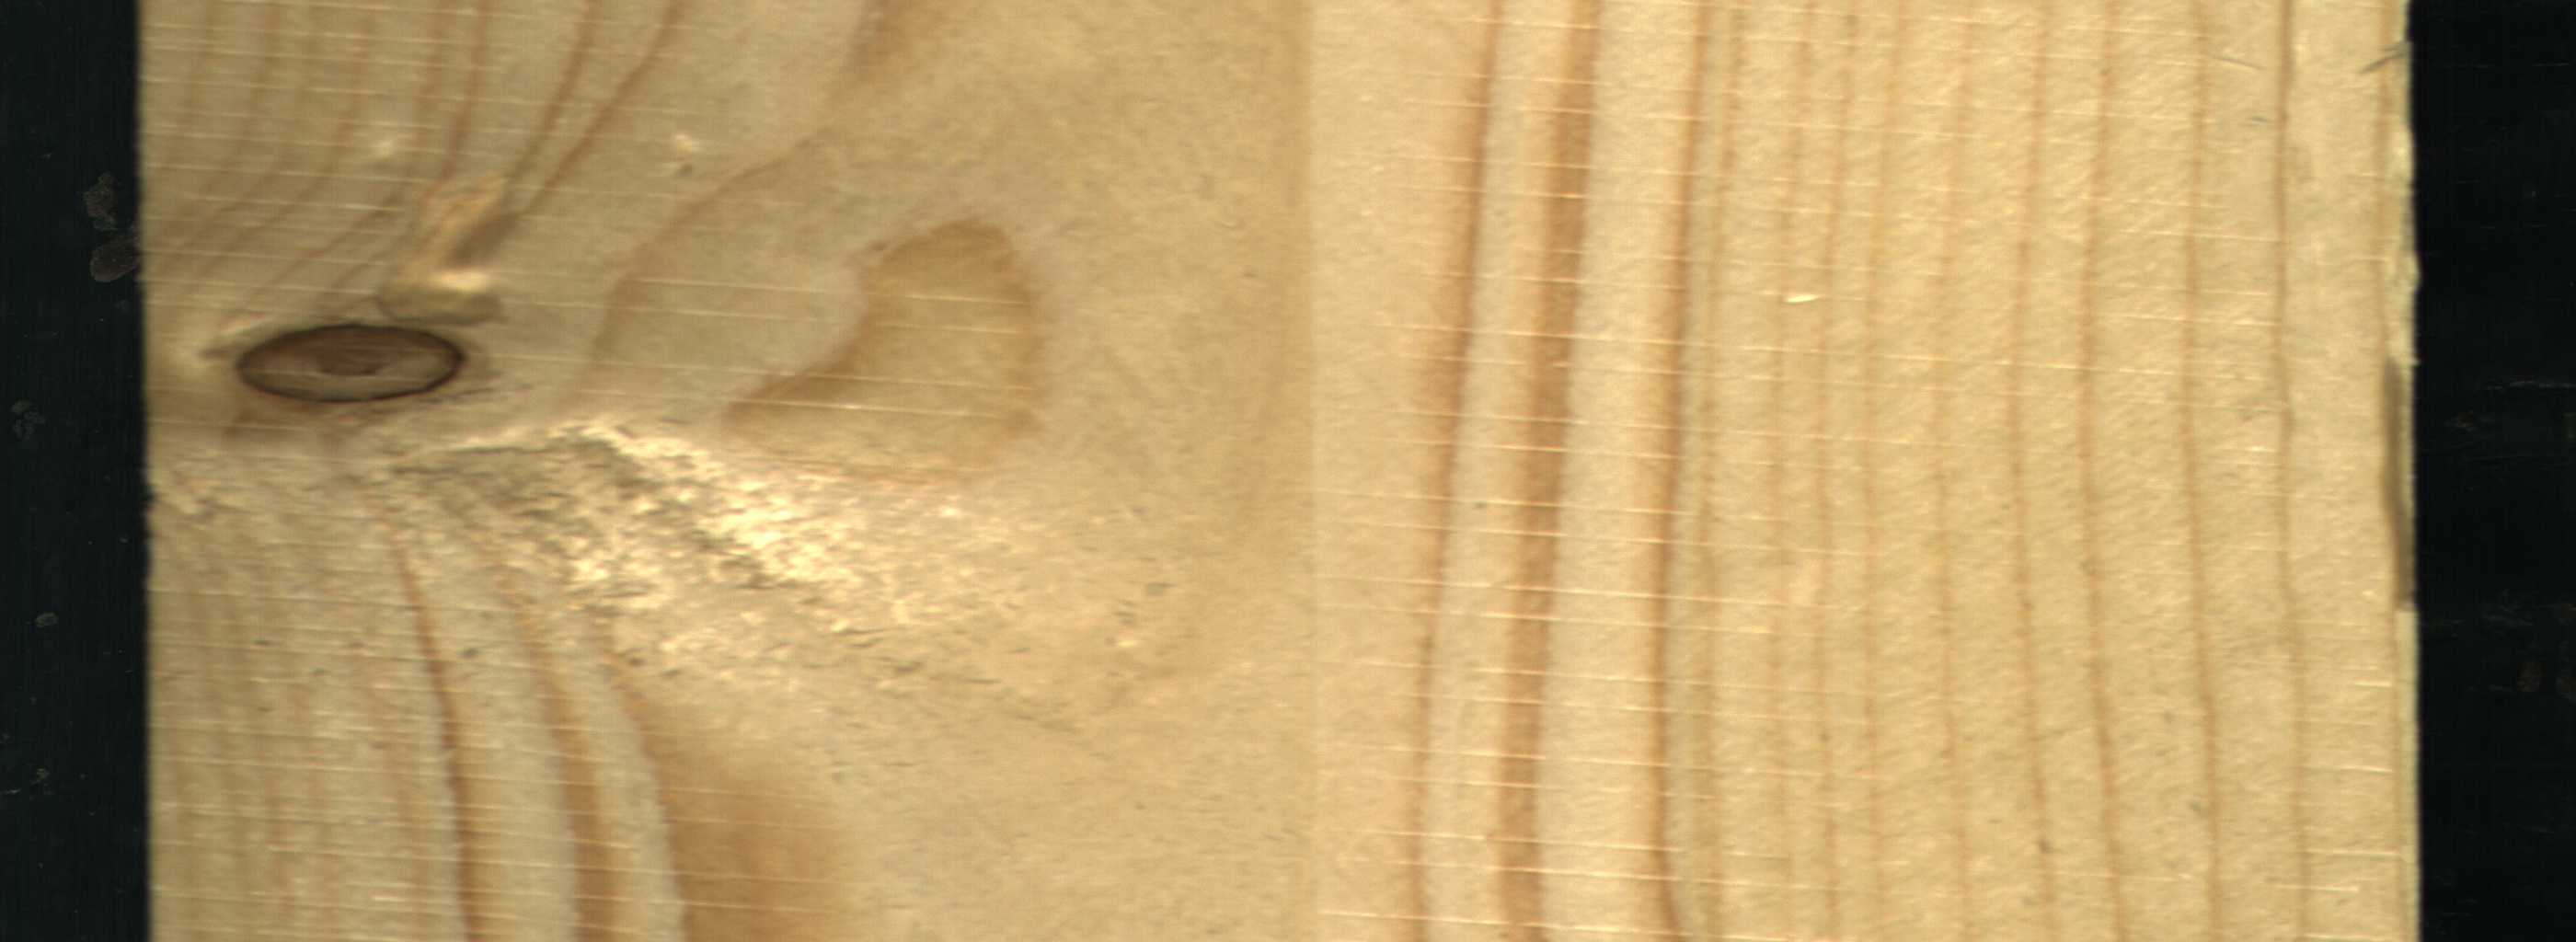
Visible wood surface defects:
Dead_Knot